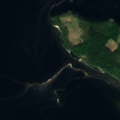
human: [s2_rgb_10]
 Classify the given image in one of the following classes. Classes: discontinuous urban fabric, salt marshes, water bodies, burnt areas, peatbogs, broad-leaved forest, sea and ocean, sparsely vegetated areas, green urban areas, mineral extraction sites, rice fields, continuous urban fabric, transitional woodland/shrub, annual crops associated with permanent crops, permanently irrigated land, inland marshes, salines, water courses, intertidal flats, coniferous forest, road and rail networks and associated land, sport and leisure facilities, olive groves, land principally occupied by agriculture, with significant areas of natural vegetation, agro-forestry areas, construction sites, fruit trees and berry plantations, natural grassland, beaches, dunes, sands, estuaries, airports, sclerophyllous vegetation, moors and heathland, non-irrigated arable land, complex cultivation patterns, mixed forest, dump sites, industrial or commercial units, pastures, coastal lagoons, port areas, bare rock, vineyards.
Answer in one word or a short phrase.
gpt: coniferous forest, water bodies